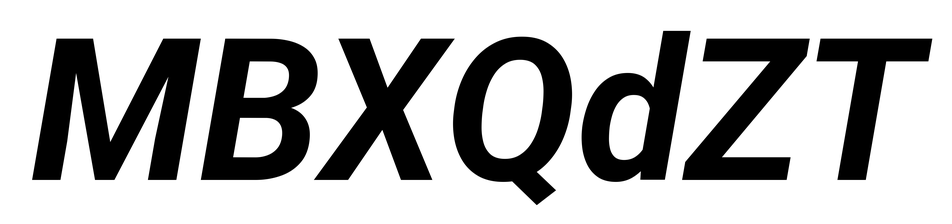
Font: Roboto-Italic_Bold_Italic